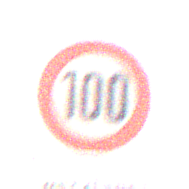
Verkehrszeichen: Geschwindigkeit100
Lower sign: ZeitangabenMitBeschraenkungAufWochentage1
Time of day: MorningAfternoon
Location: Outdoor (RoadRail)
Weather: PartlyCloudy
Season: NotSpecified
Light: Natural